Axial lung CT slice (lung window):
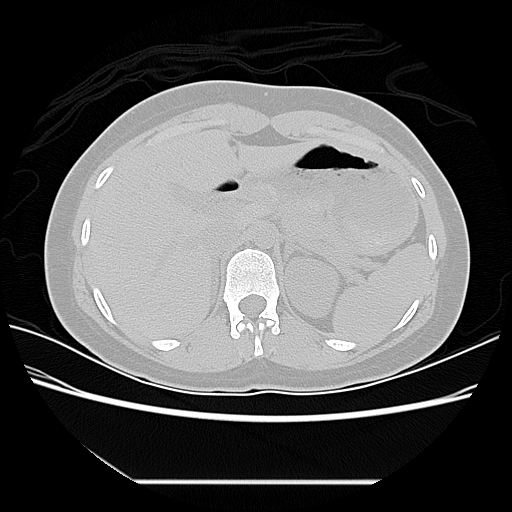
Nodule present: no